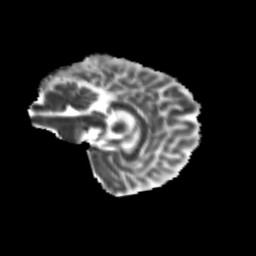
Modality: MD
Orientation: sagittal
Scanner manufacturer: siemens
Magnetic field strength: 3 T
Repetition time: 9.2 s
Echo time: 0.084 s